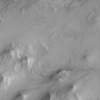
Label: not_dusty